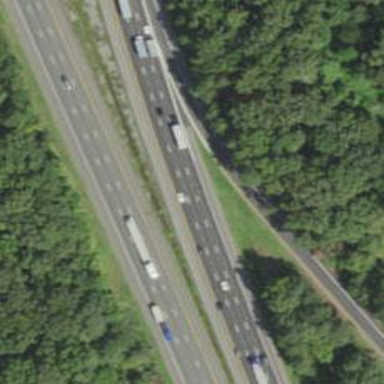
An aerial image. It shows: View of motorway.